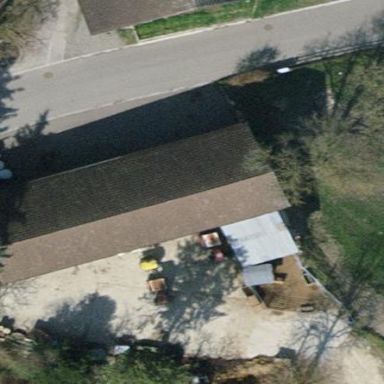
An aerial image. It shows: Garage.